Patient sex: M
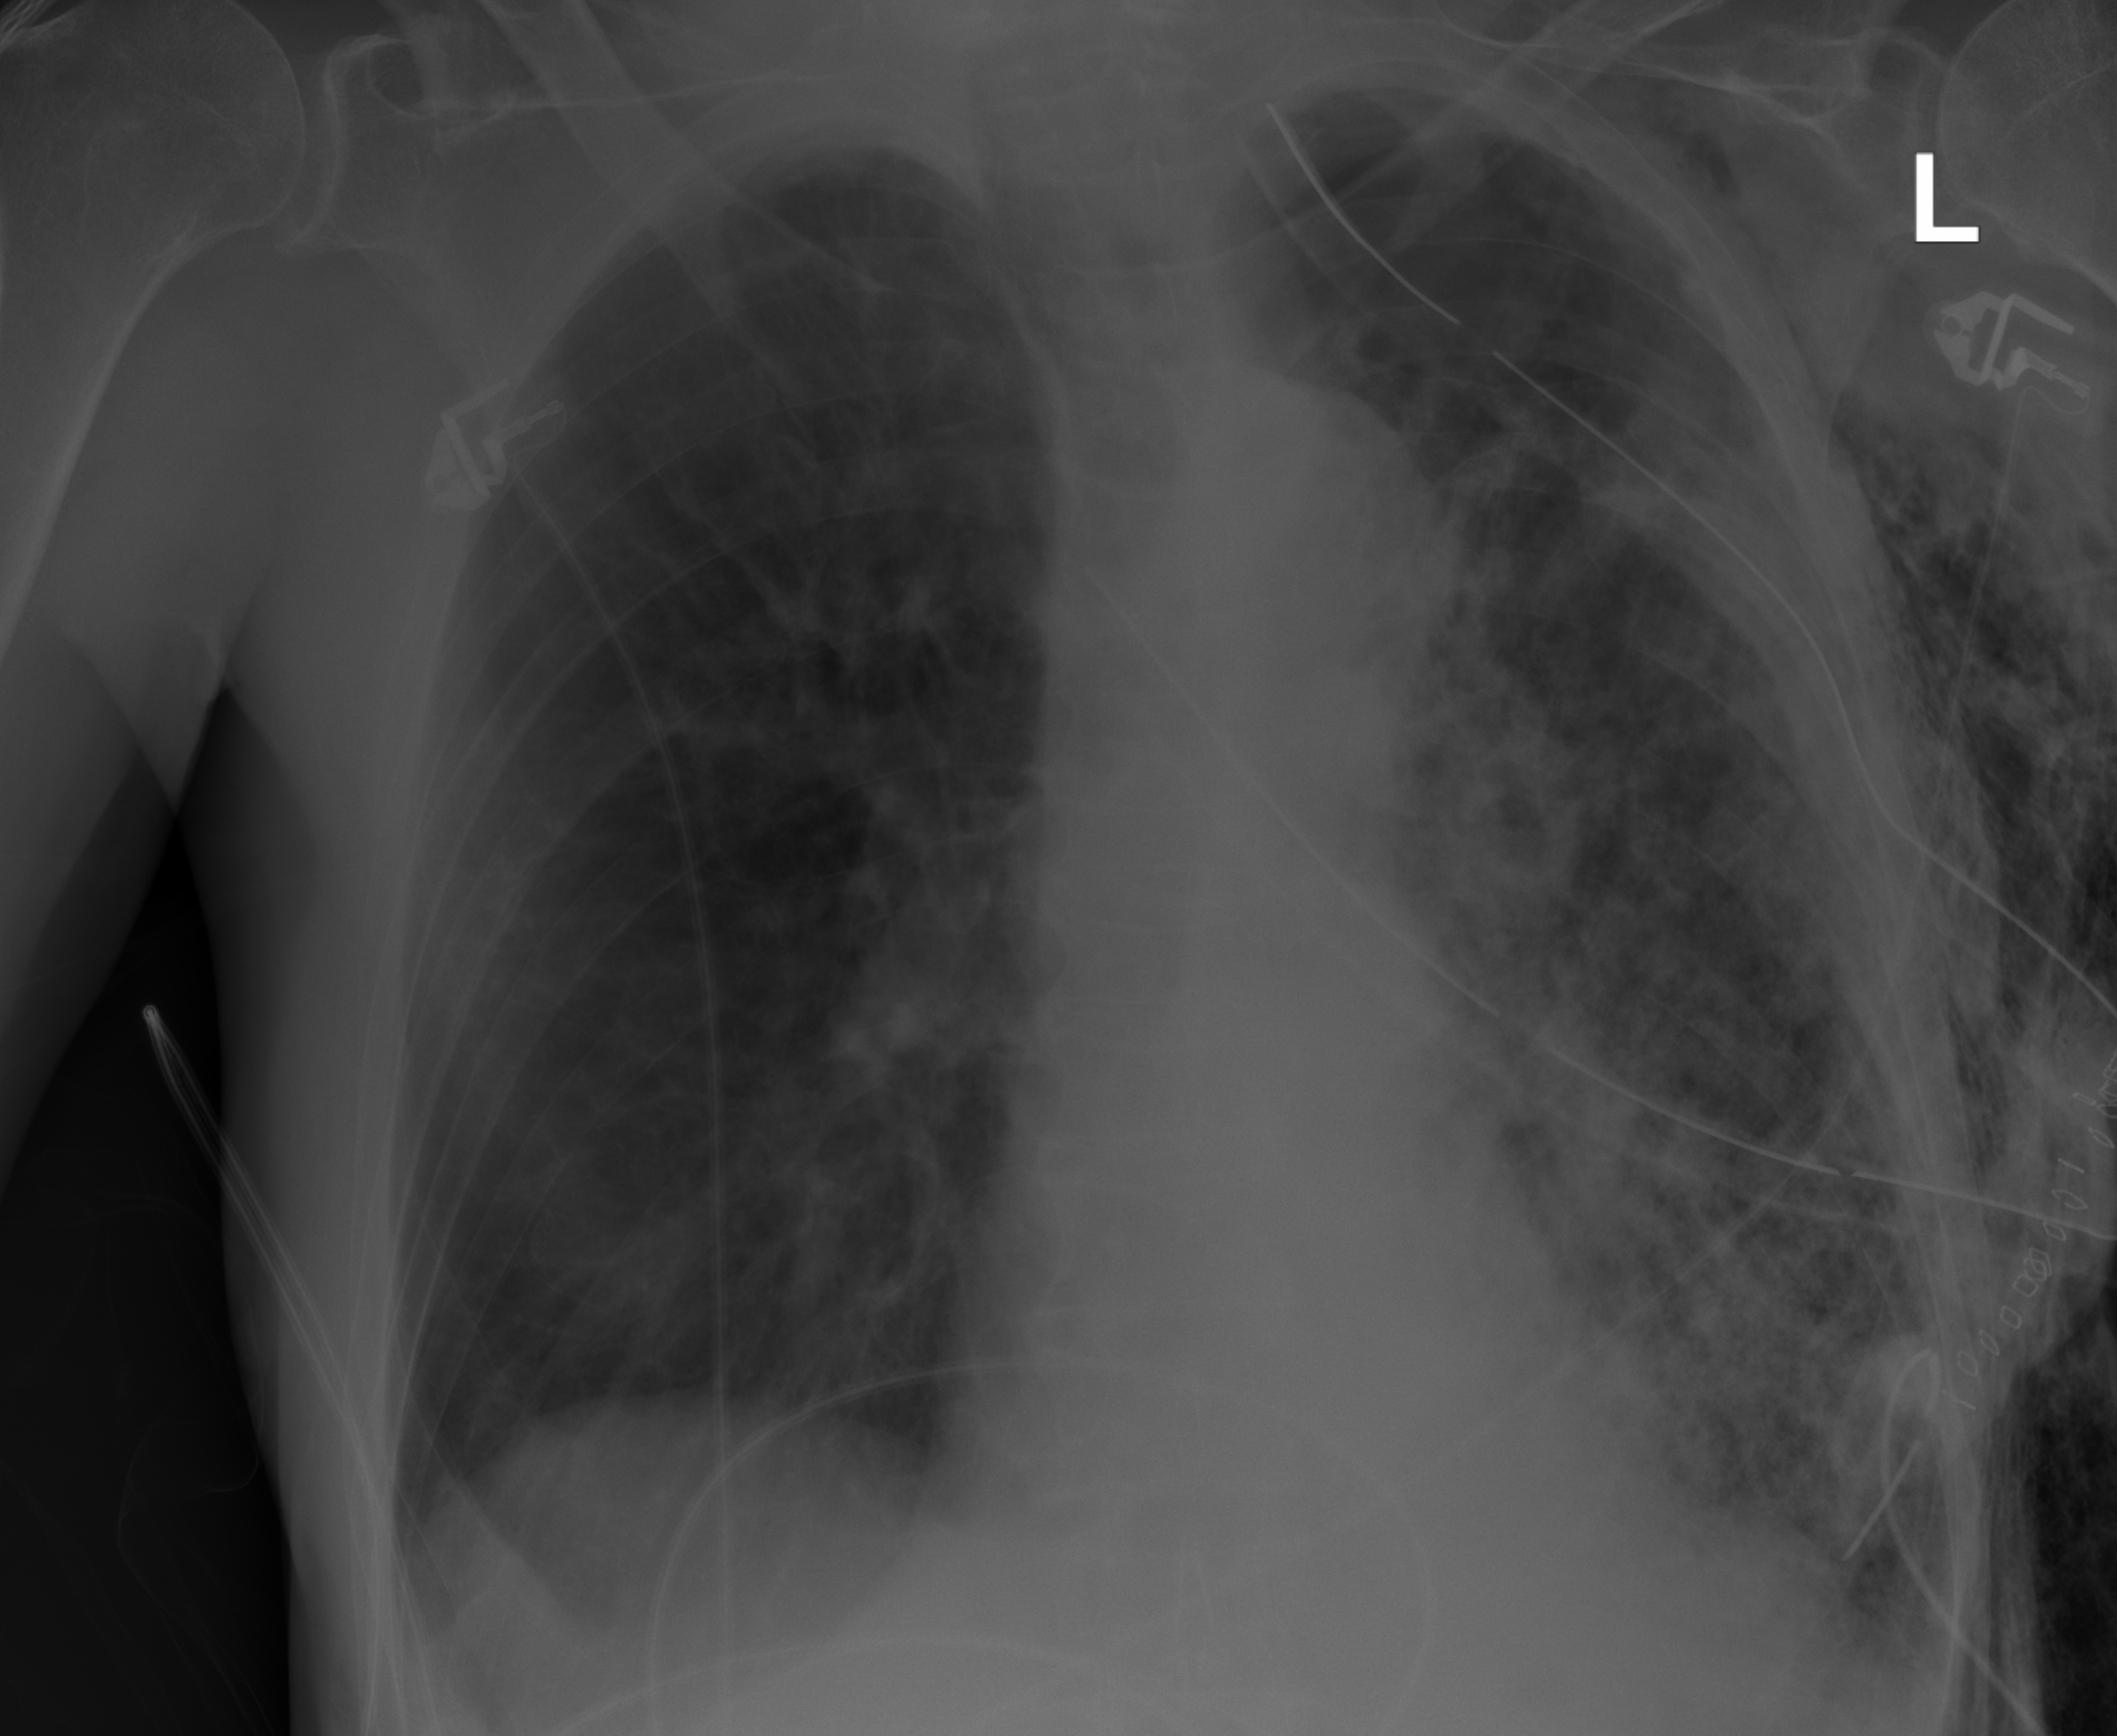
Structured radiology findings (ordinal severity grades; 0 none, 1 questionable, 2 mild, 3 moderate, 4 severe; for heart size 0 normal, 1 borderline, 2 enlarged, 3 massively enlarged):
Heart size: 0
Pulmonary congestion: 1
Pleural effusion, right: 0
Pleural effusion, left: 1
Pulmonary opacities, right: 0
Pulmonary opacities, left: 2
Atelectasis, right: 1
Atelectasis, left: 2